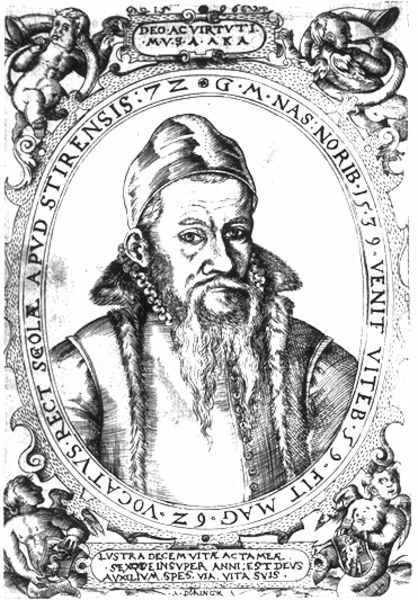
Titel: Bildnis von Georg Mauritius dem Älteren
Künstler: A. Döringk
Institution: (Seriendruck)
Schlagwörter: dunkel, kopf, mann, grau, hut, nase, schwarz, stirn, weiss, zeichen, zeichnung, blick, haube, ornament, alt, bart, kappe, mütze, augen, böse, falten, kleidung, kragen, pelz, rahmen, bildnis, portrait, porträt, mantel, kinn, oval, rund, engel, fell, kopfbedeckung, schrift, zöpfe, kette, grafik, linien, figuren, tafel, zopf, inschrift, ornamente, bauch, exotisch, medaillon, umrahmung, druck, schwarz-weiß, stich, text, buchstaben, asiatisch, litografie, litographie, teufel, fabelwesen, zipfel, hörner, schnecken, posaune, putten, kupferstich, putti, verzierungen, latein, vasari, trompete, schrifttafel, imprese, scharf, stechend, orientale, attribute, devise, 1539, strensis, puttten, mythische wesen